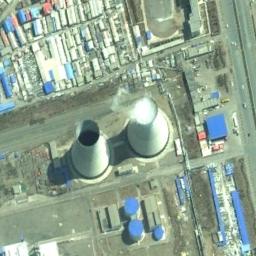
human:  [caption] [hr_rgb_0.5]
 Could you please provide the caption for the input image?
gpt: Many buildings of different shapes and sizes are beside the thermal power station .

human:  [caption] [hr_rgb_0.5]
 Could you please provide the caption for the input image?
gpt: The thermal power station is next to some buildings with white mist above .

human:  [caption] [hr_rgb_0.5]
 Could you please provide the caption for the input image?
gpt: There is a thermal power station in the open space by the woods .

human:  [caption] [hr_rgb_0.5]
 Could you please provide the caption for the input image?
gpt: In the thermal power station there are neatly planned factories, there are two cooling towers, one is steaming .

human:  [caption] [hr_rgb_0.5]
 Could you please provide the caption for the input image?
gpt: There are many buildings and two chimneys on the thermal power station .